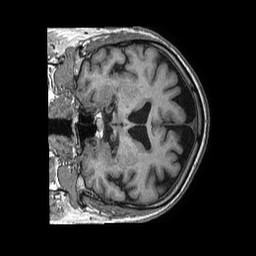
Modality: T1w
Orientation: coronal
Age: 72
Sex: male
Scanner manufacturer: philips
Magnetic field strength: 1.5 T
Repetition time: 0.007542 s
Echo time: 0.003424 s